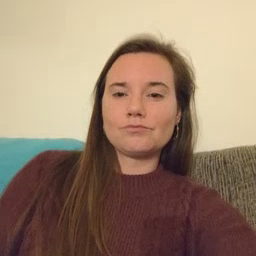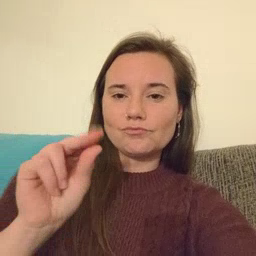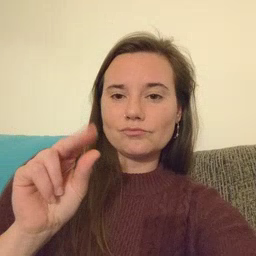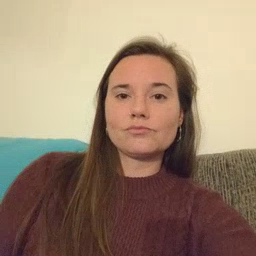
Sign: no